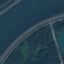
Label: River